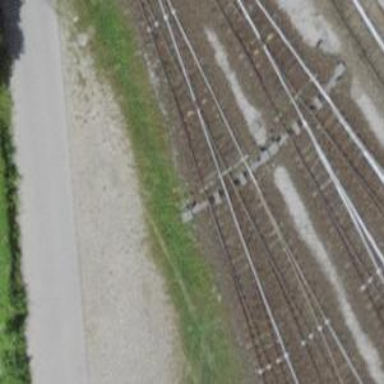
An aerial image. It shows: Railway switch.